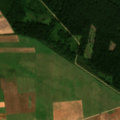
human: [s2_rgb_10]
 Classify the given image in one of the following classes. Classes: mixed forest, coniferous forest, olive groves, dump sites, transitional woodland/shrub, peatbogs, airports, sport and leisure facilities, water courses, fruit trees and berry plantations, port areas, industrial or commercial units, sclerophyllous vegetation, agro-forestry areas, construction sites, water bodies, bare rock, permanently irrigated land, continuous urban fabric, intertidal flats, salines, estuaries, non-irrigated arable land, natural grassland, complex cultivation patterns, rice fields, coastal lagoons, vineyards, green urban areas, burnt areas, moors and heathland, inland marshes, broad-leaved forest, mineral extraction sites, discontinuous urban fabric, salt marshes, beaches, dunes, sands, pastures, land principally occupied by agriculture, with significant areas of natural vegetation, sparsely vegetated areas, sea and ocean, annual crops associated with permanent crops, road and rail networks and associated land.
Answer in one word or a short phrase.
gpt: non-irrigated arable land, pastures, coniferous forest, mixed forest